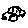
Label: car